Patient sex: M
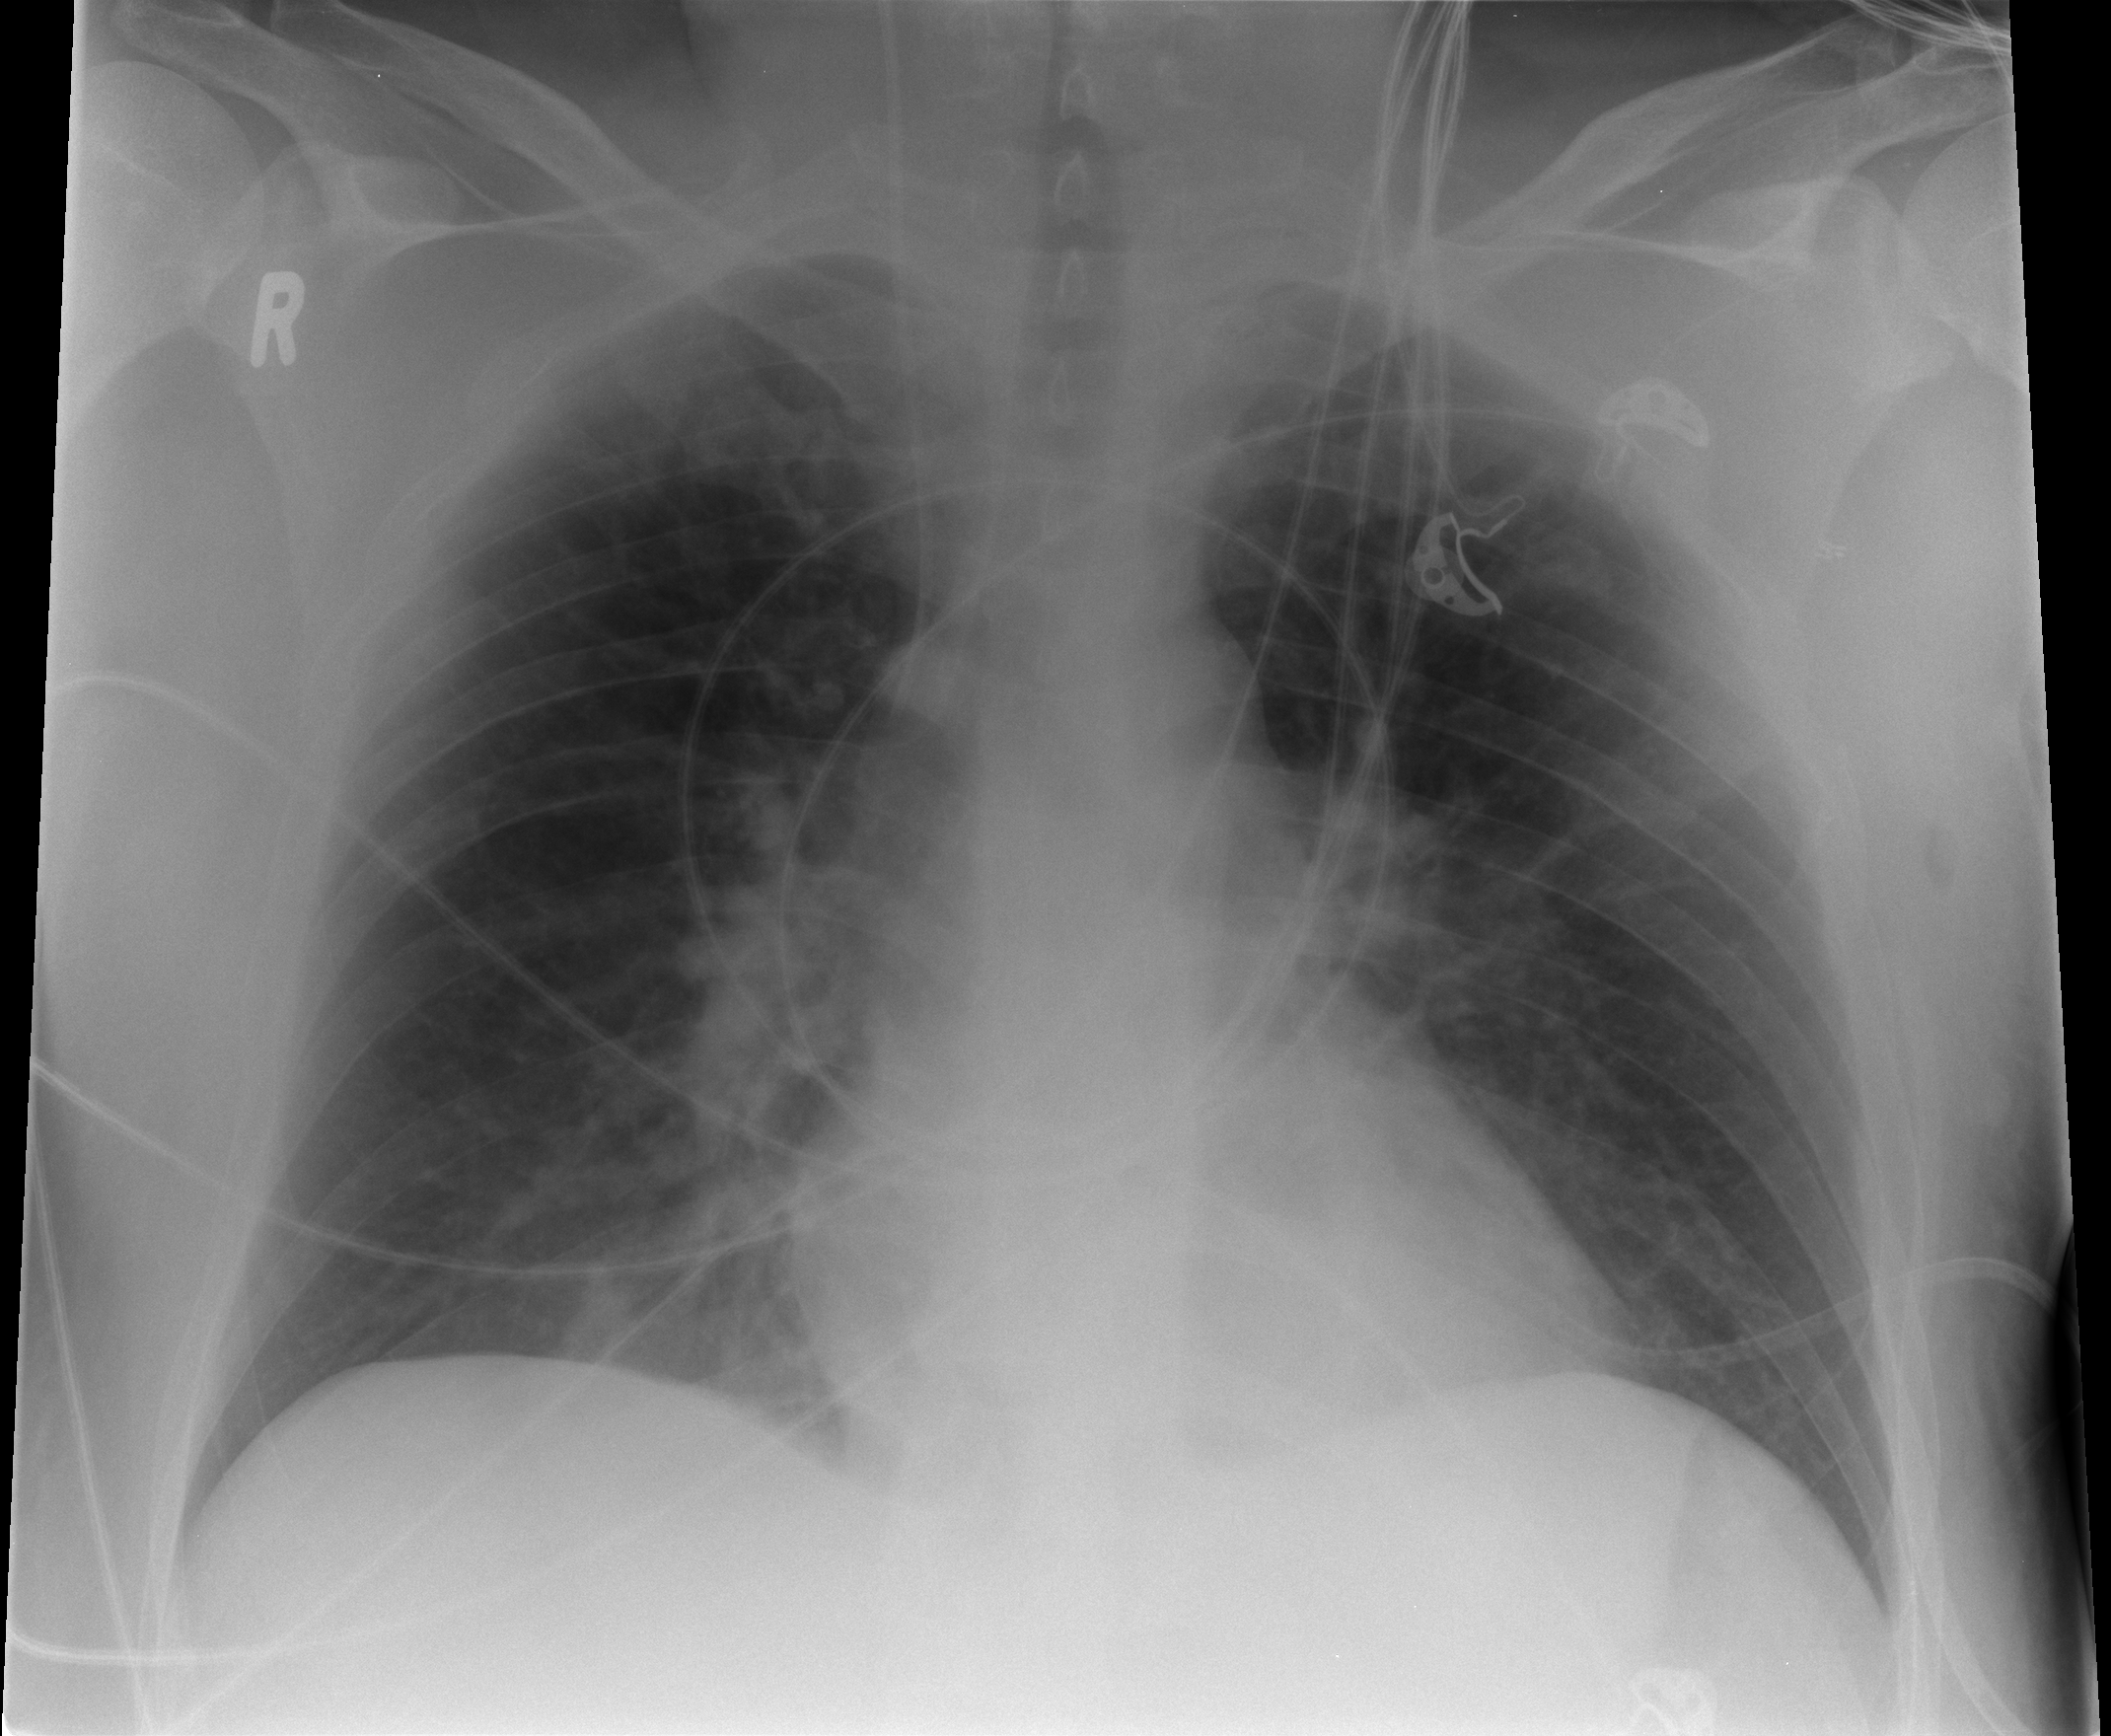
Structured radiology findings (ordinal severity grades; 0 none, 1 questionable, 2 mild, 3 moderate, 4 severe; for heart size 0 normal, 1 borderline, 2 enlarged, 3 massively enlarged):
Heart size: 0
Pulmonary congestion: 0
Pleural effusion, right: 0
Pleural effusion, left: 0
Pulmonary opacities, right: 0
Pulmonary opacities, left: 0
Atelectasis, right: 1
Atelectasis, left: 0